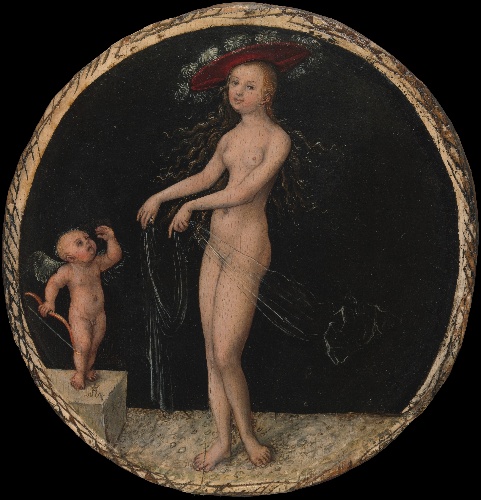
Title: Venus and Cupid
Artist: Lucas Cranach the Elder
Artist bio: German, Kronach 1472–1553 Weimar
Date: ca. 1525–27
Object type: Painting
Classification: Paintings
Medium: Oil on wood
Dimensions: Diameter 4 3/4 in. (12.1 cm)
Department: European Paintings
Credit line: The Jack and Belle Linsky Collection, 1982
Accession year: 1982
Repository: Metropolitan Museum of Art, New York, NY
Tags: Cupid|Venus|Female Nudes